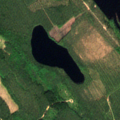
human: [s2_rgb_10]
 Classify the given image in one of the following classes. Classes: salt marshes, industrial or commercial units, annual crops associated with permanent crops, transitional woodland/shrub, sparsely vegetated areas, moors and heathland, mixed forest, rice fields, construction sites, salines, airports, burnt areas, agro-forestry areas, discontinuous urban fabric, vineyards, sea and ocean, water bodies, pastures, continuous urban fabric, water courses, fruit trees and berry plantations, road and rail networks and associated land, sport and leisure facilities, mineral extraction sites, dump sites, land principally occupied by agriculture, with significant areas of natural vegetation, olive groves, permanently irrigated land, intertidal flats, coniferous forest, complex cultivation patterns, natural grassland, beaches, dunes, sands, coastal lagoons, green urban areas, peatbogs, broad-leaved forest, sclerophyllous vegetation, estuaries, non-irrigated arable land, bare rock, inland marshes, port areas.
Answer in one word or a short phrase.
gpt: coniferous forest, mixed forest, transitional woodland/shrub, water bodies